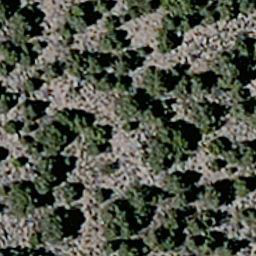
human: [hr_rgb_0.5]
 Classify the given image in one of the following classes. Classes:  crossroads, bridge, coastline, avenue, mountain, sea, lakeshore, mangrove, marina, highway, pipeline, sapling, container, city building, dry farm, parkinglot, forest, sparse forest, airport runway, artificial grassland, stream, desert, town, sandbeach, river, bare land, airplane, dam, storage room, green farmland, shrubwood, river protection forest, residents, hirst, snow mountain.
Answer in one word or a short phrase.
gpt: sparse forest